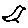
Label: bird